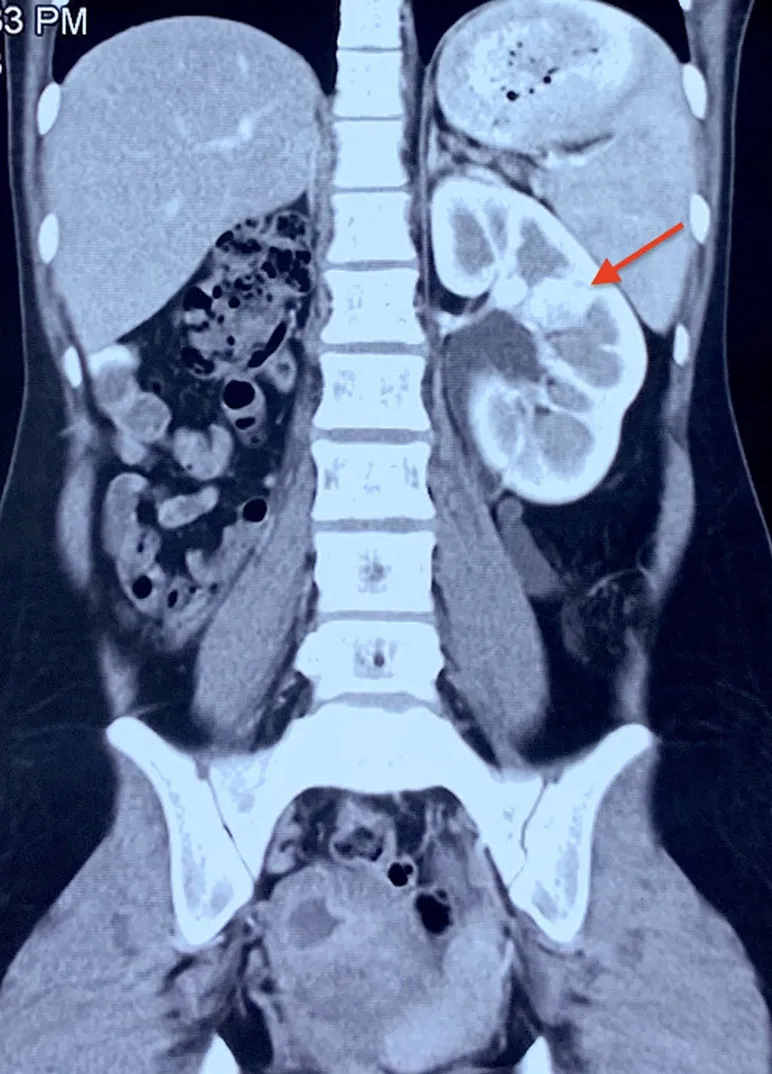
the right renal agenesis was noted on the computed tomography image; the left kidney was hypertrophic (arrow).
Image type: radiology (ct)